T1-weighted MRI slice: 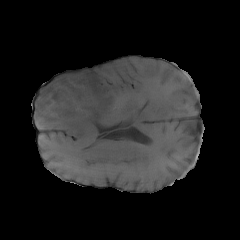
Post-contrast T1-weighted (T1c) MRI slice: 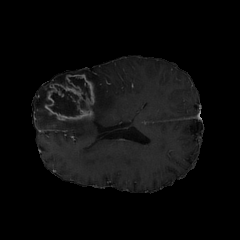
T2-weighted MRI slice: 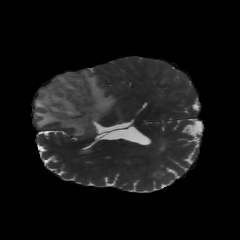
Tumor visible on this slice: yes